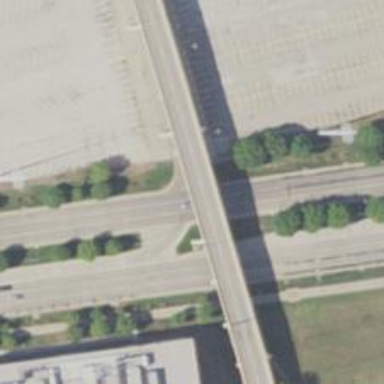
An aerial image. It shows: Secondary road bridge with beam structure.